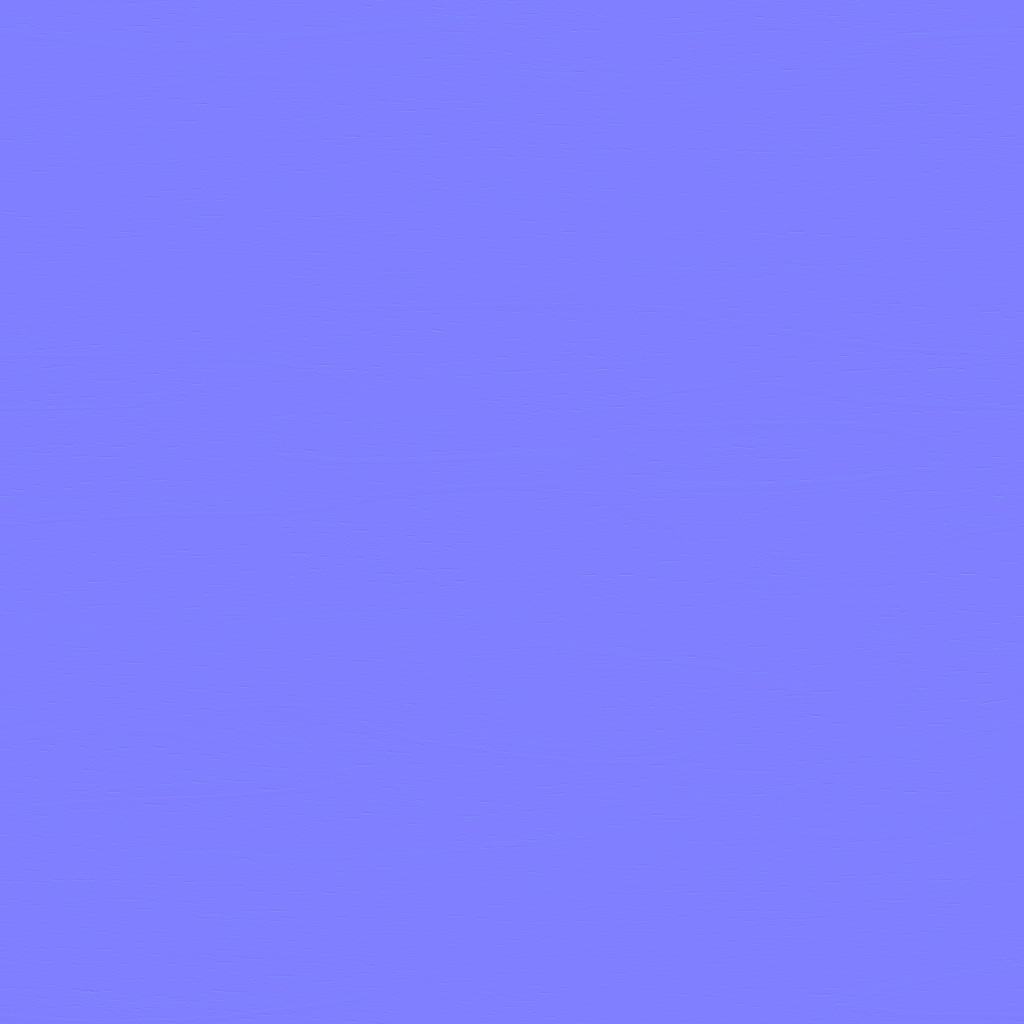
Texture map type: NormalGL